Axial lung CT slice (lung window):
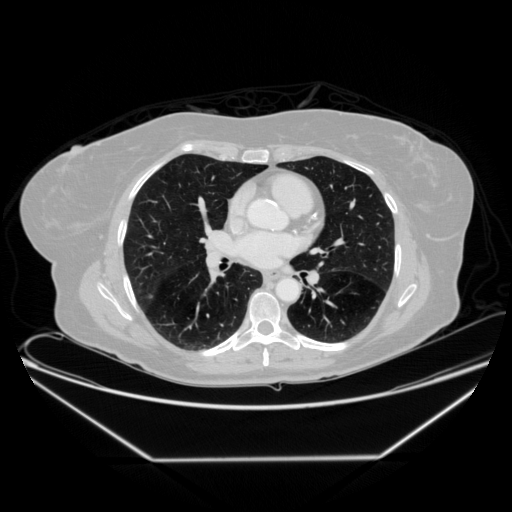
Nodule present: yes
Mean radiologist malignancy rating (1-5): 2.333